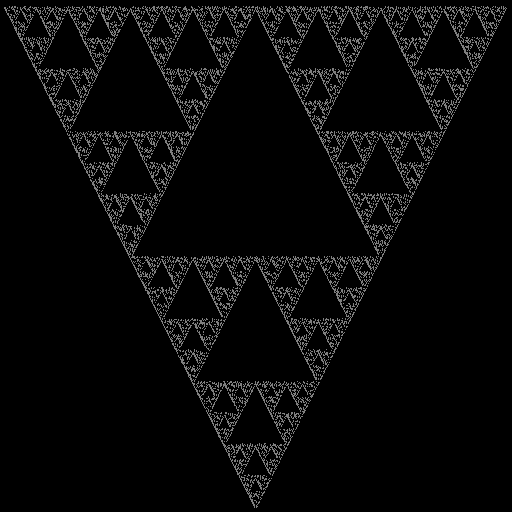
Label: sierpinski_gasket